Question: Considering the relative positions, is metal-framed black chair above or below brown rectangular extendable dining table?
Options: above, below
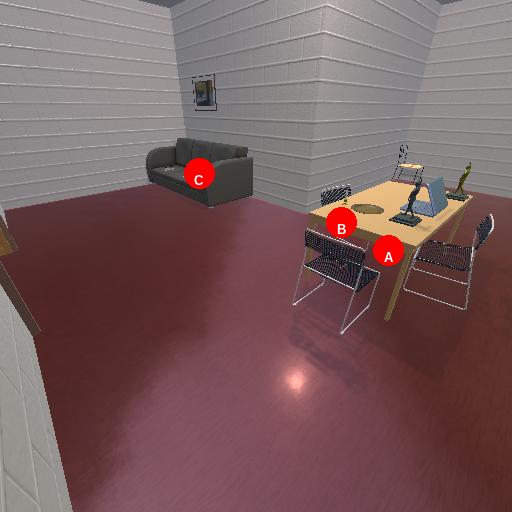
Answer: above